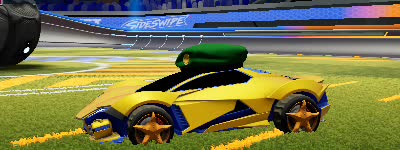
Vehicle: werewolf